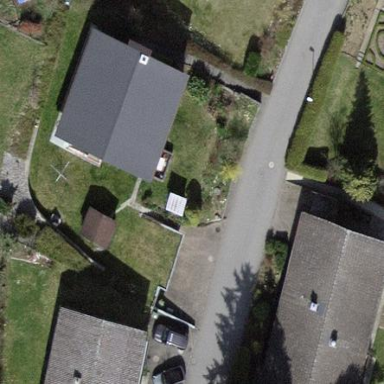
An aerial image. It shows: Detached building.